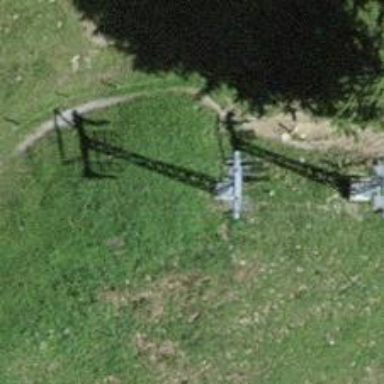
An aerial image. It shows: Pylon for aerialway.